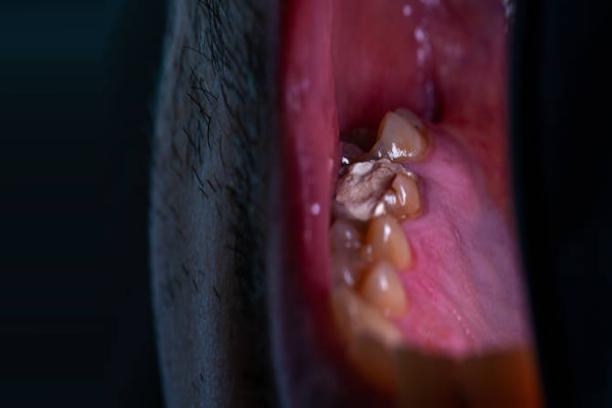
Condition: Caries